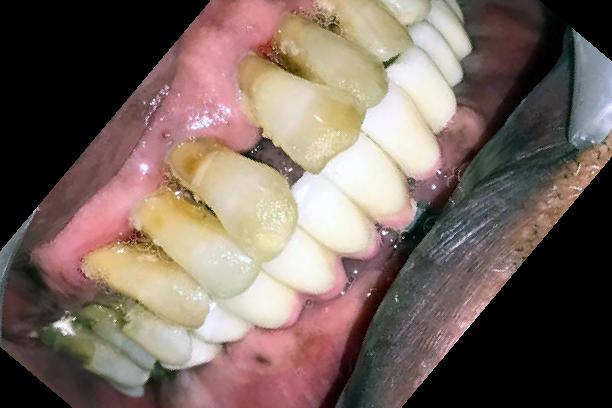
Condition: Calculus